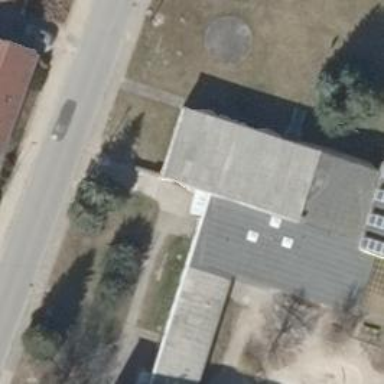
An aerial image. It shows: School.